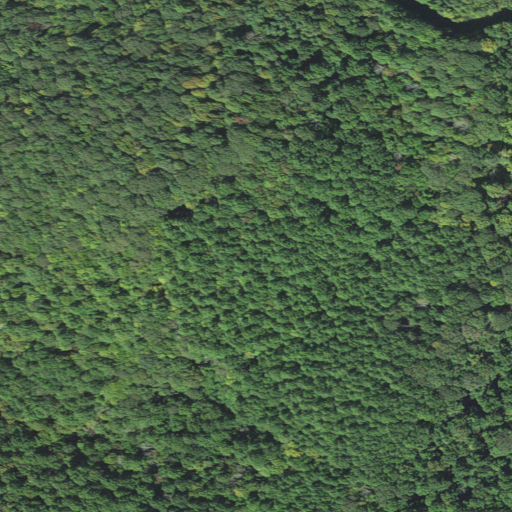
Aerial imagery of mountain in West Virginia named Chestnut Mountain containing only deciduous forest